Field crop: maize
Growth stage: 1
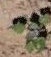
Species: chenopodium